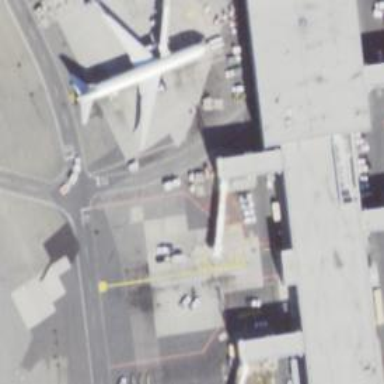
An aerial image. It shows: Airport gate.